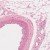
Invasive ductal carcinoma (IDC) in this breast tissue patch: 0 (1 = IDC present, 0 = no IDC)